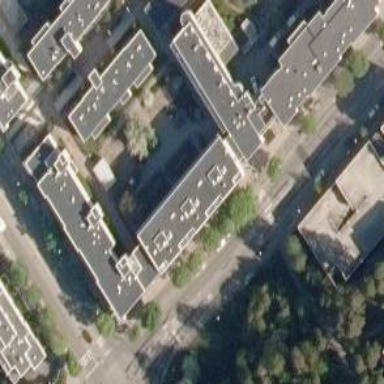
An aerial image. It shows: Building consisting of apartments.